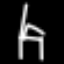
Label: chair